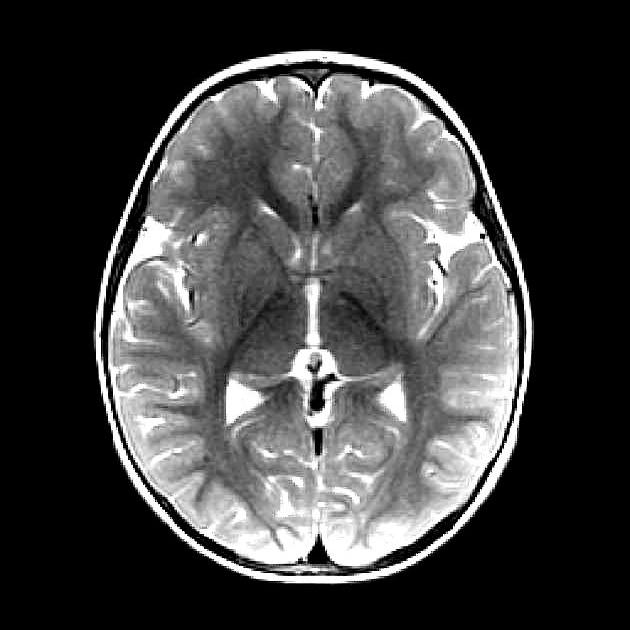
Label: notumor